Question: I'm having this really weird issue that I have no idea what's causing it.
I have a gallery of large images, that I'm re-sizing to 620 x 250 pixels with CSS. When a user hovers over the image, I show an overlay with some text in it. I also have a bit of a blur effect on the image. There's a live working version you can take a look at here: <URL>.
So, now I set the exact same thing up on another site. But on random photos, it'll produce this really strange shadow extending beyond the image. It happens to maybe 1 in 5 photos. If I change any CSS, it could happen to totally different images.

Also, I just realized, it only happens in Safari. Here's a jsfiddle of what's going on: (Make sure you view it in safari!) <URL>
It's just so unpredictable that I don't understand. What can I do?
Here's my code:
'''
<div>
<img src="https://assets.crowdsurge.com/datacapture/example/img/example_logo.png" class="gallery">
<div class="overlay">
<h2>Test!</h2>
</div>
</div>
<div>
<img src="https://assets.crowdsurge.com/datacapture/example/img/example_logo.png" class="gallery">
<div class="overlay">
<h2>Test!</h2>
</div>
</div>
<div>
<img src="https://assets.crowdsurge.com/datacapture/example/img/example_logo.png" class="gallery">
<div class="overlay">
<h2>Test!</h2>
</div>
</div>
<div>
<img src="https://assets.crowdsurge.com/datacapture/example/img/example_logo.png" class="gallery">
<div class="overlay">
<h2>Test!</h2>
</div>
</div>
div {
width: 620px;
height: 250px;
overflow: hidden;
margin-bottom: 15px;
position: relative;
}
div img {
width: 100%;
}
div:hover img {
-webkit-filter: blur(10px);
-moz-filter: blur(10px);
-o-filter: blur(10px);
-ms-filter: blur(10px);
filter: blur(10px);
}
div .overlay {
display: none;
height: 100%;
width: 100%;
background-color: #fff;
opacity: 0.6;
position: absolute;
top: 0px;
color: #000;
box-sizing: border-box;
-webkit-box-sizing: border-box;
font-weight: bold;
font-size: 30px;
}
div:hover .overlay {
display: block;
}
'''
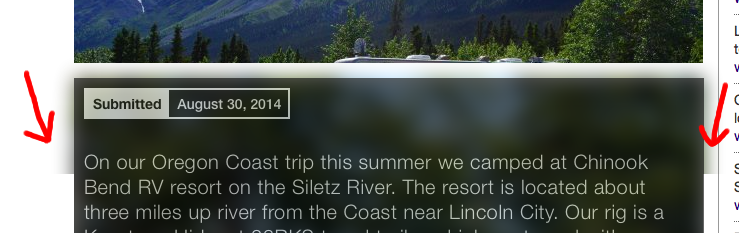
Answer: Because blur is not a very performant css filter, you need to force hardware acceleration when applying it. Applying a 3d translate is a nifty way of forcing it.
All I did to fix your issue was add:
'''
div:hover img {
-webkit-transform: translate3d(0, 0, 0);
}
'''
jsFiddle example here: <URL>
And here is a more indepth article on what is going on behind the scenes: <URL>